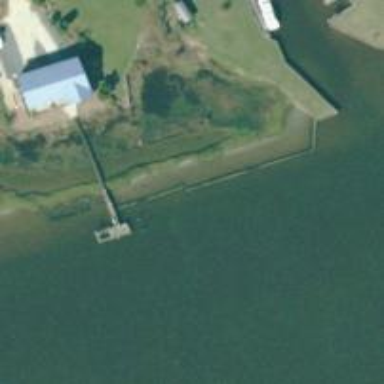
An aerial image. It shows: Breakwater structure.